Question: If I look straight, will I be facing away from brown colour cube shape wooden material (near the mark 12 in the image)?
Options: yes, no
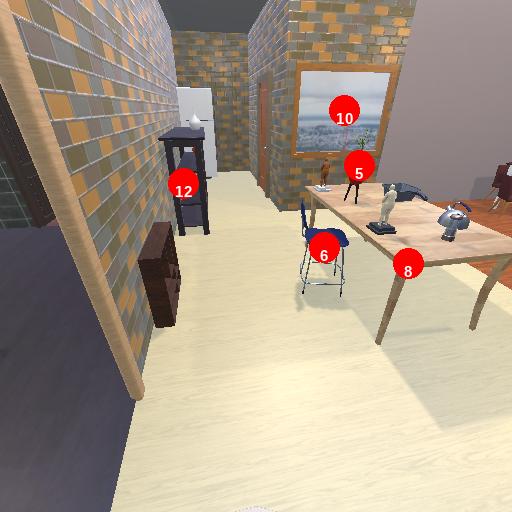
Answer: yes